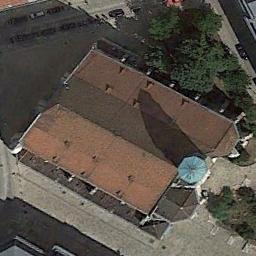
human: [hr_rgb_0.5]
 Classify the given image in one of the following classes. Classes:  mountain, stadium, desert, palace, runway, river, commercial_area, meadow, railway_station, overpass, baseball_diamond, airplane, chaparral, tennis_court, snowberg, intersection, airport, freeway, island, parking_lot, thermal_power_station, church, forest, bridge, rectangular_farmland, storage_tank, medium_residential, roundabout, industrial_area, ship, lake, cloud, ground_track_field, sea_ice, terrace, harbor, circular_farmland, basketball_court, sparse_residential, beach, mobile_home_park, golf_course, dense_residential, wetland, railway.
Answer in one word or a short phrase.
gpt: church